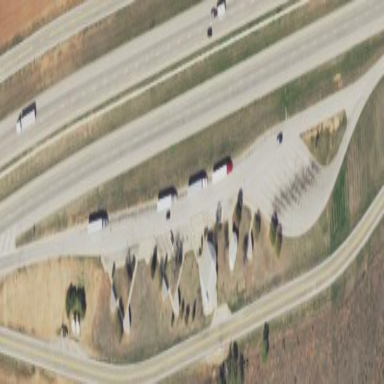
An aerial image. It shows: Rest area along the road with picnic tables.